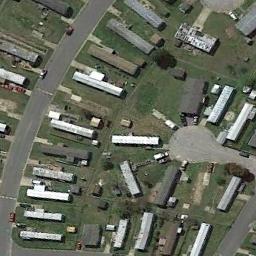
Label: mobile_home_park